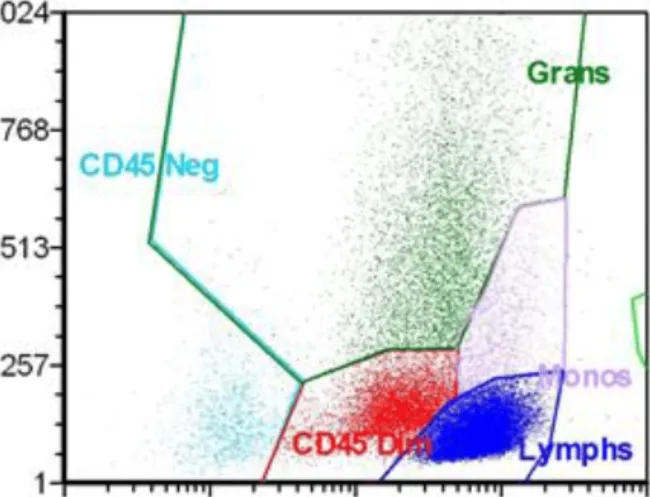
Flow cytometry was performed on the bone marrow aspirate revealing a flow differential of 61.8% lymphocytes, 4.6% monocytes, 15.1% granulocytes, 15.9% CD45 dim (blasts), 2.9% CD45 negative, 0.4% plasma cells, and 8.4% CD34+. Gating on the lymphocyte population reveals predominantly T lymphocytes present with no kappa or lambda light chain restriction and no aberrant markers noted. SS INT LIN: side scatter intensity, linear; CD45 KO: CD45 knockout cells.
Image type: pathology (methenamine_silver)